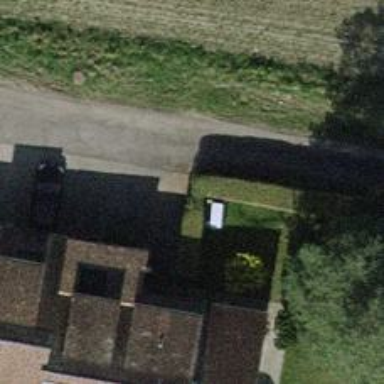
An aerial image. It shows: Hedge barrier.